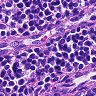
Metastatic tissue present: no